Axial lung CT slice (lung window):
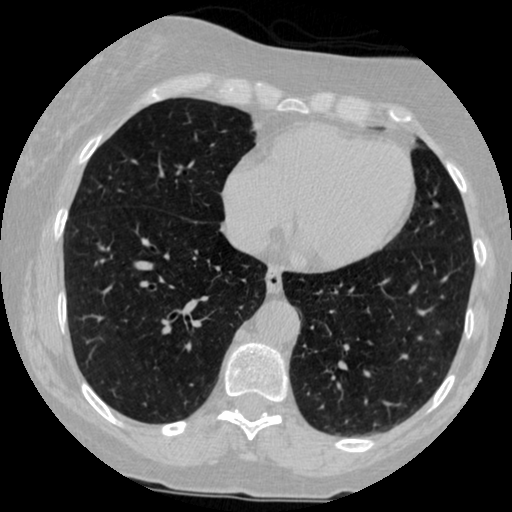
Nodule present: no